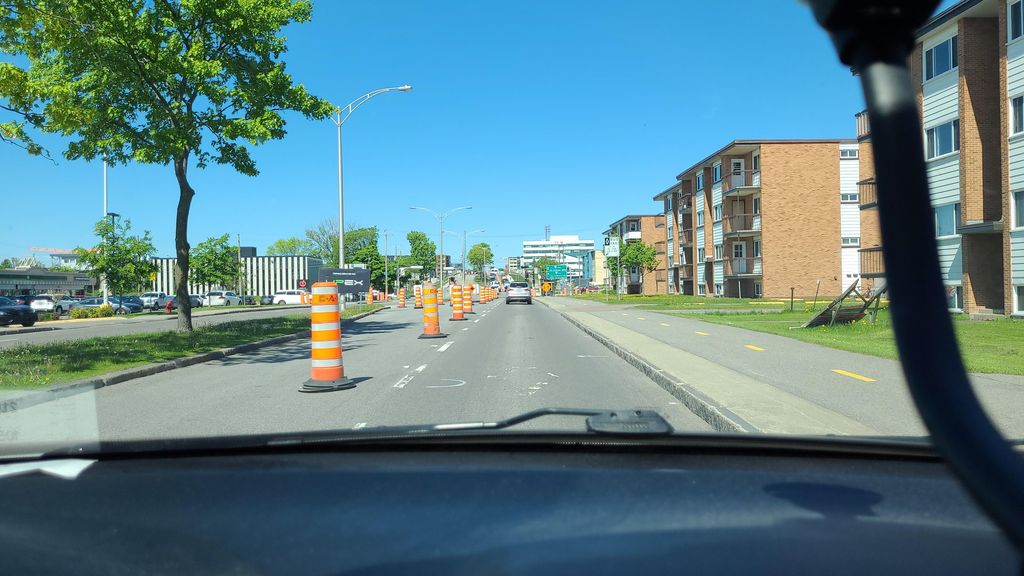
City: quebec_city